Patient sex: M
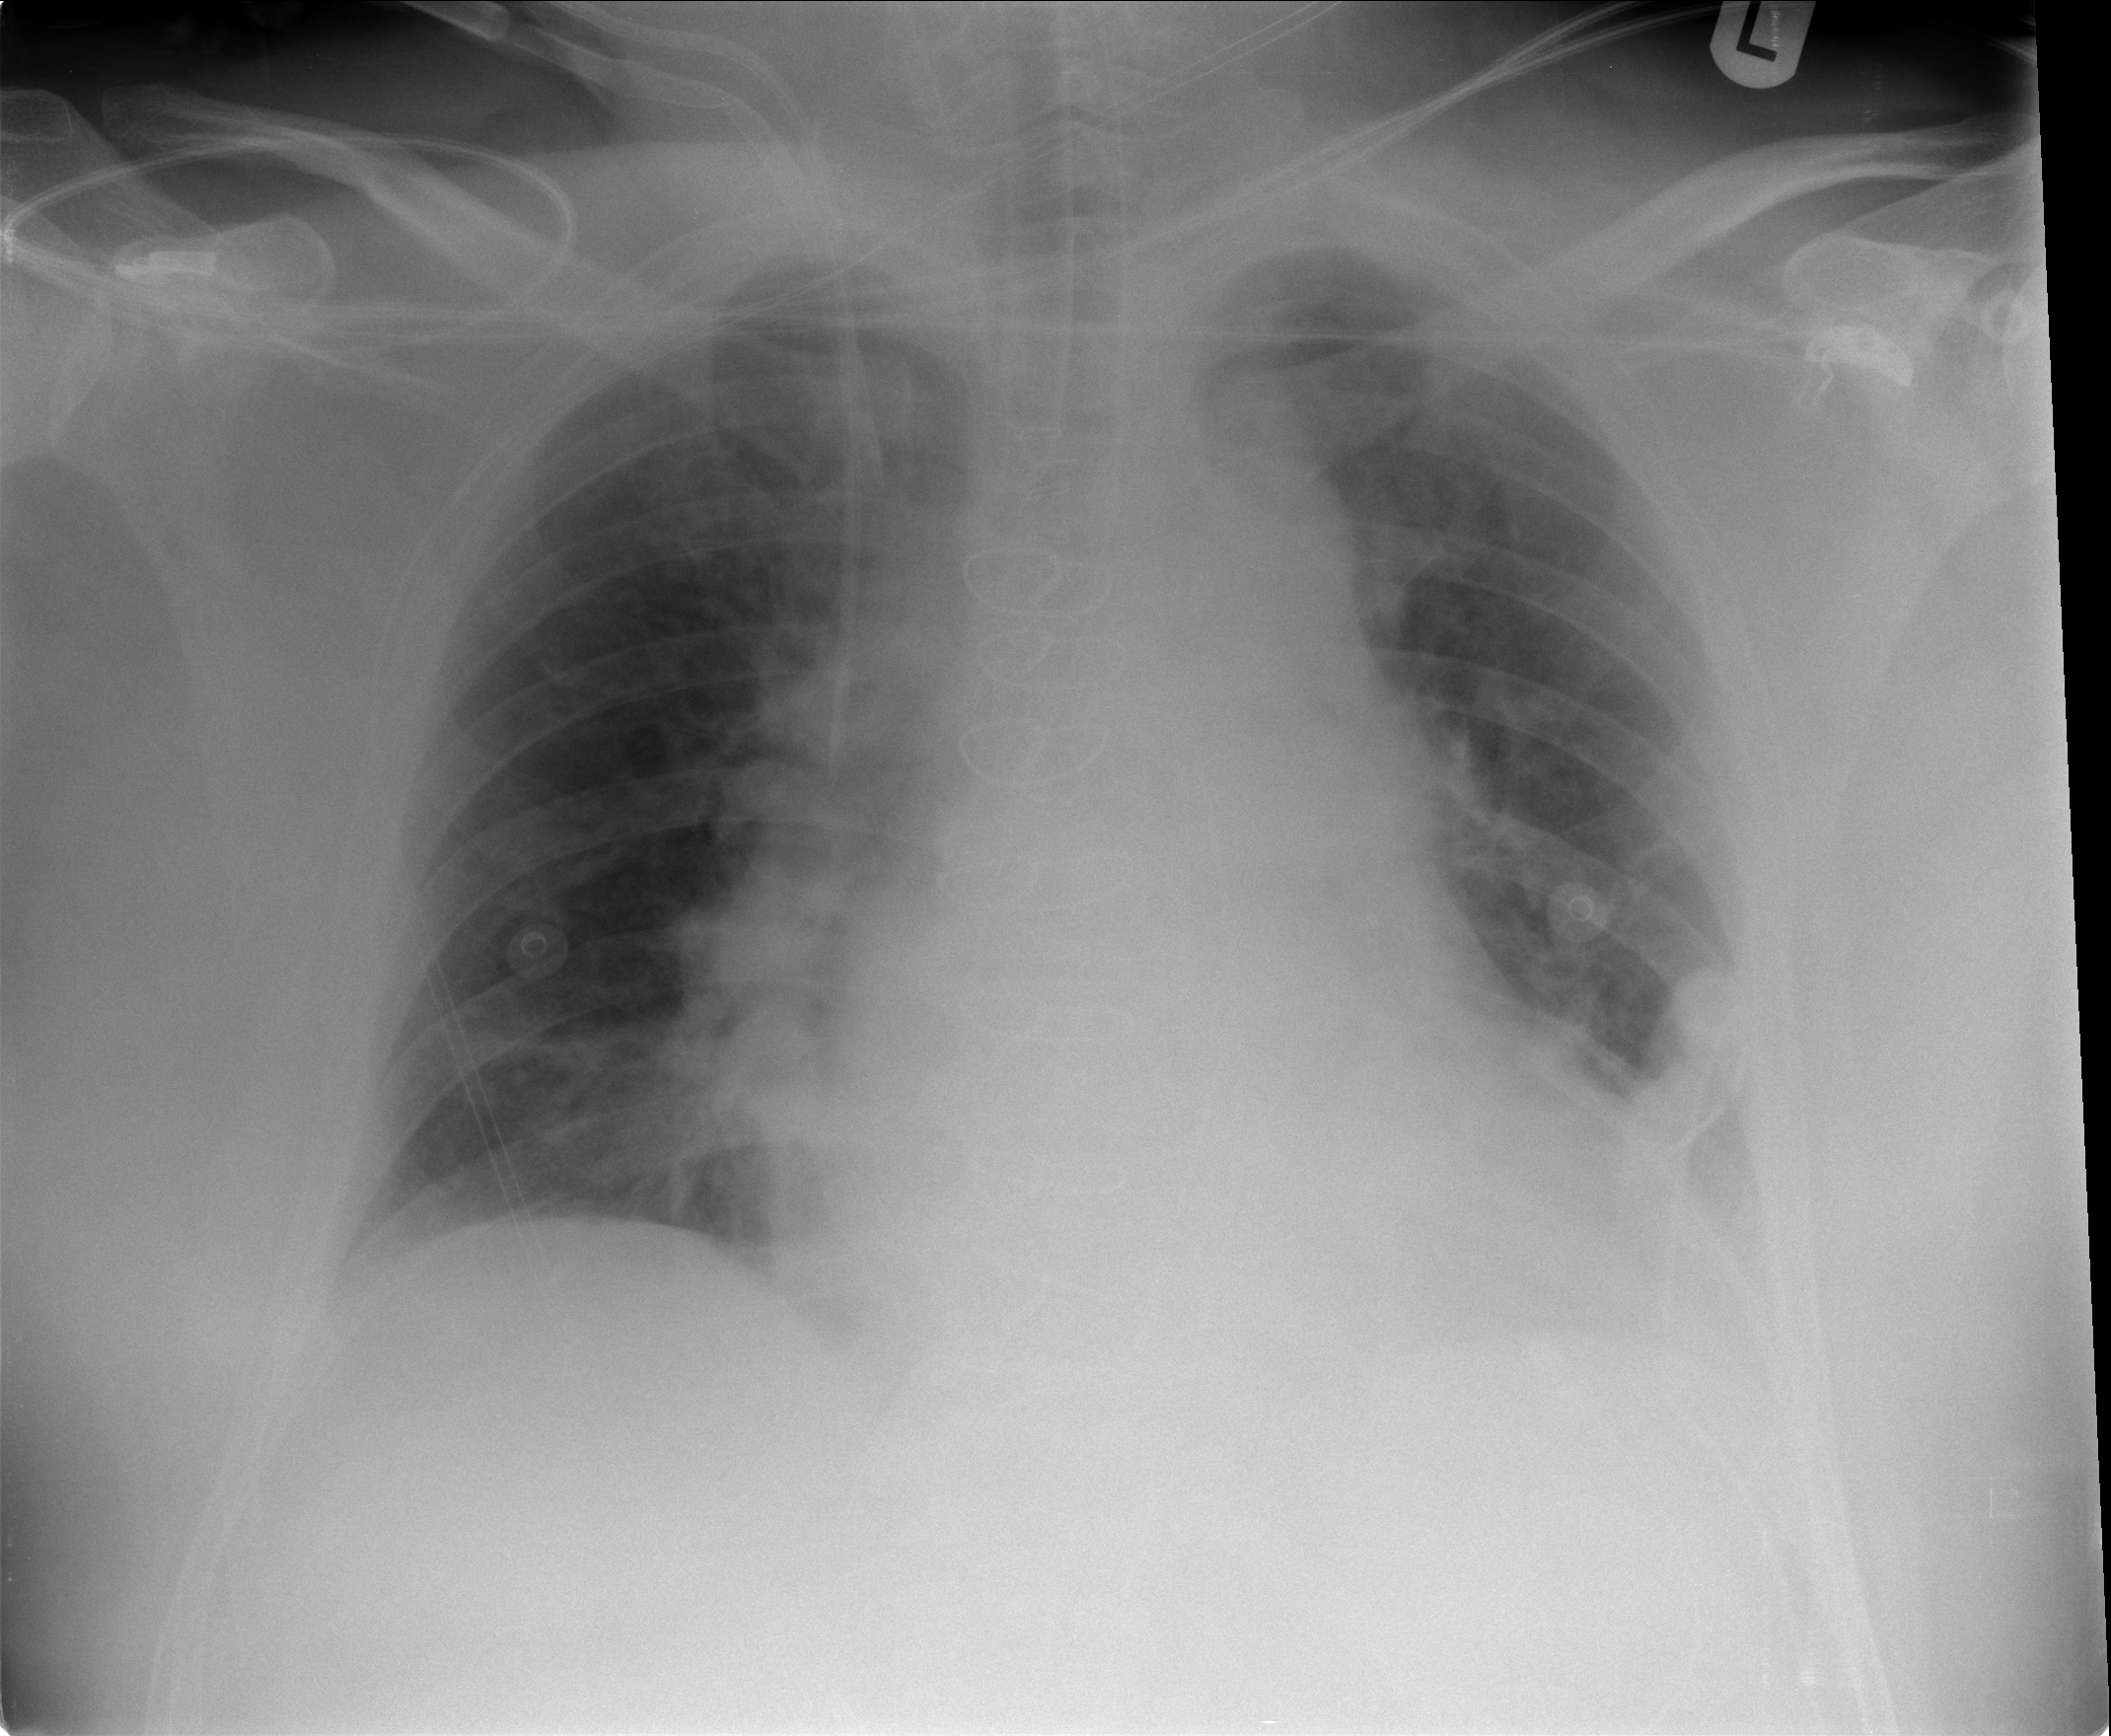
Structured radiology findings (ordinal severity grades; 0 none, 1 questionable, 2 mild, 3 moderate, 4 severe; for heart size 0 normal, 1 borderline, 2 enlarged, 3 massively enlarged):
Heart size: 2
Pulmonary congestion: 3
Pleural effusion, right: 0
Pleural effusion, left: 0
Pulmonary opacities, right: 0
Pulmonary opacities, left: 0
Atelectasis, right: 2
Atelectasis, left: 0